Question: I have this situation using CSS.
I want an image to be in the center of the screen, doesn't matter the size of the screen, always in the middle. That's pretty easy to do.
But, the image (.png) I want to be in the middle is black and has some transparent letters in it.
So, I want the whole screen to be black, but still have transparent letters in the middle of the screen.
The reason I want transparent letters is because I'm using a script to fill the letters while the page is loading. The idea is based on a progress loading bar, but in this case, using letters as the 'bar'.
How can I achieve that? I have tried surrounding the image with divs but it's not the best way since depending on the screen size, some divs may not reach the image and left a blank space.
What do you suggest? What should I read?
Just in case I didn't make myself clear, here is an image:

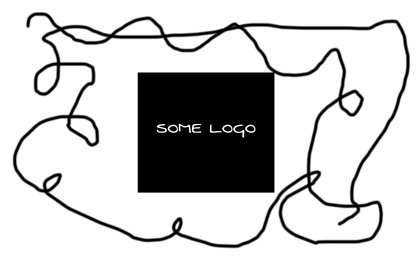
Answer: The best option I can currently think of, to black out the screen around the centered 'img' is to use 'box-shadow':
'''
#main {
position: absolute;
top: 50%;
left: 50%;
margin: -250px 0 0 -250px;
box-shadow: 0 0 0 500px #000;
}
'''
<URL>.
This does, of course, require that the browser supports the 'box-shadow' property (or at least one of the vendor-prefixed implementations), and also takes a fairly arbitrary number for the 'spread' of the blur.
Unfortunately, while I'd rather use the 'border' property the 'border' affects the layout and must be compensated for in positioning the 'img', whereas the 'box-shadow' doesn't affect the layout of the page.
With this demonstration, obviously, the 'background-color' should be replaced by a 'background-image' or whatever alternative you're using to represent the loading bar.